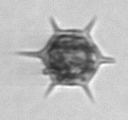
Label: Dictyocha